The image is the raw time-domain waveform of a rolling-element bearing's vibration signal. Diagnose the bearing from this image, choosing from: normal, inner_race, outer_race, ball.
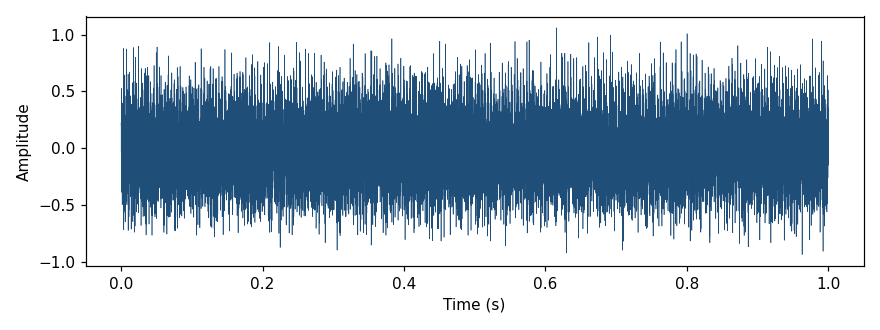
Answer: outer_race